Question: The following injection works perfectly in Chrome, however in the latest Firefox (version 21), the documents stays "Connecting..." forever and not even its elements like '' loads. (But if you click reload on them they show up fine...)
Screenshot:

Script:
'''
// ==UserScript==
// @name Test
// @namespace Test
// @author Owyn
// @match http://*
// ==/UserScript==
function inject(func) {
var source = func.toString();
var script = document.createElement('script');
script.innerHTML = "("+ source +")()";
document.body.appendChild(script);
}
function myf() {
document.write('<html>TEST</html>');
}
inject(myf);
'''
Any fixes, any workarounds? Should I contact Mozilla about a bug?
P.S. - I use document.write to remove all event listeners (unknown to me) and found no alternative to it yet.
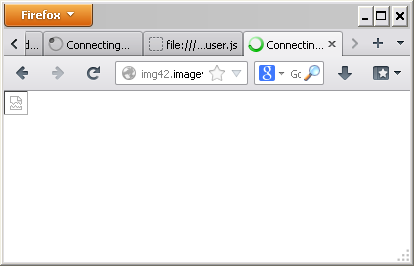
Answer: The smartest/best(est) thing to do is to avoid 'document.write()'. . Here's :
'''
// ==UserScript==
// @name _Replace a target page using DOM techniques
// @include http://YOUR_SERVER.COM/YOUR_PATH/*
// @grant GM_addStyle
// ==/UserScript==
/*- The @grant directive is needed to work around a design change
introduced in GM 1.0. It restores the sandbox.
*/
var D = document;
var newDoc = D.implementation.createHTMLDocument ("");
D.replaceChild (
D.importNode (newDoc.documentElement, true),
D.documentElement
);
D.body.innerHTML = '<h1>TEST</h1>'
'''
---
Greasemonkey normally fires on 'DOMContentLoaded', when the page has fully completed loading. Chrome fires later than that, by default.
Anyway, at 'DOMContentLoaded', in Firefox; something is getting orphaned when you trash the current document. Hence the "throbber" is never stopped and some other cleanup is probably missed.
This is probably a bug, but you shouldn't use 'document.write()' anyway. Also, per <URL>'
A dirty workaround is to wait until the page has loaded before firing. So, instead of calling 'inject(myf);' directly, call it like this:
'''
function myf () {
document.write ('<html>TEST</html>');
document.close ();
}
window.addEventListener ("load", function () { inject(myf); }, false);
'''
They'll be faster, and won't trip edge-case bugs and security violations.